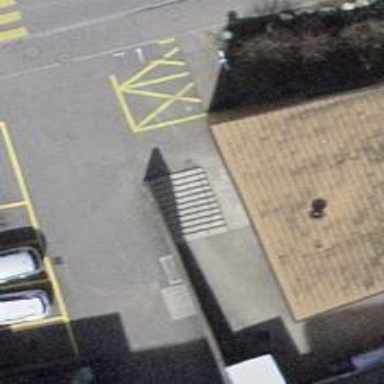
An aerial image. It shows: Staircase with ramp.